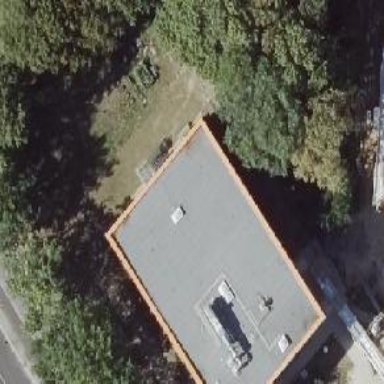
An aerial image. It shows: School building with flat roof.